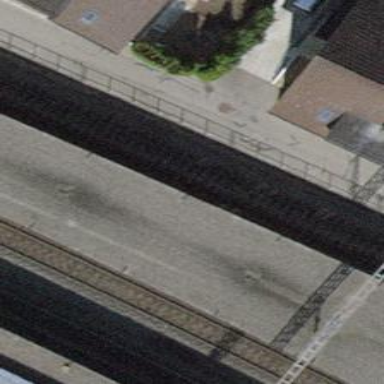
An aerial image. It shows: Public transport stop position along the railway.